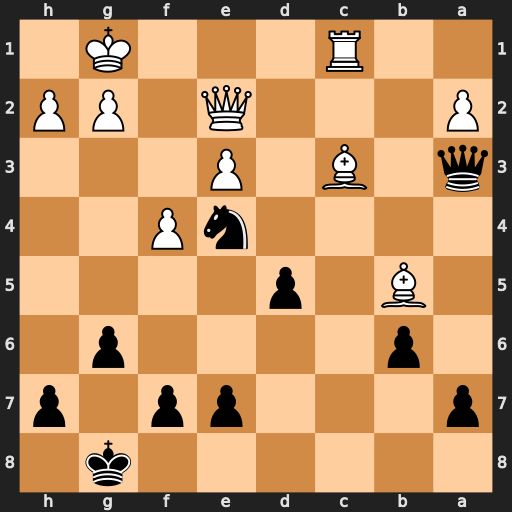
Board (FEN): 6k1/p3pp1p/1p4p1/1B1p4/4nP2/q1B1P3/P3Q1PP/2R3K1
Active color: b
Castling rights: -
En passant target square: -
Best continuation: Qxc1+ Be1 Nc3 Qd2 Qxd2 Bxd2 Nxb5